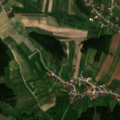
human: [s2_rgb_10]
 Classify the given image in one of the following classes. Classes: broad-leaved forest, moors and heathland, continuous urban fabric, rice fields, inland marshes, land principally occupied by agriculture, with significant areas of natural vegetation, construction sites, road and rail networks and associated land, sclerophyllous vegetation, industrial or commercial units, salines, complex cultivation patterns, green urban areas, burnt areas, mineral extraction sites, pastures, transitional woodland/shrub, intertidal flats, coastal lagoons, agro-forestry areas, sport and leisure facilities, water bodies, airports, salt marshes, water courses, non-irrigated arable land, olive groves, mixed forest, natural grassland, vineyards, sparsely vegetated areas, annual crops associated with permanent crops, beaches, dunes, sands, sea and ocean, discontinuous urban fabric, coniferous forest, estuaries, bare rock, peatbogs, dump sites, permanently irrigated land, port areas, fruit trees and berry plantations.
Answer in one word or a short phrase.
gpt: discontinuous urban fabric, non-irrigated arable land, complex cultivation patterns, land principally occupied by agriculture, with significant areas of natural vegetation, coniferous forest